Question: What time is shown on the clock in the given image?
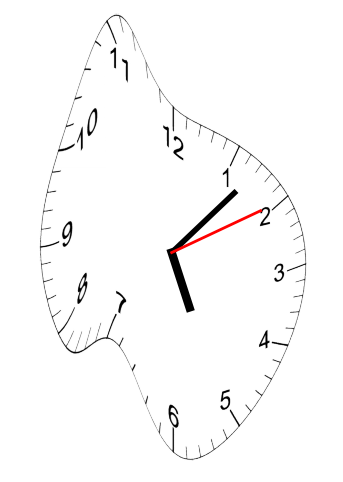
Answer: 05:07:10